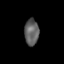
Tissue: skin
Cell type: Epithelial cells
Senescence score: 0.2866
Nuclear area (px): 371
Mean DAPI intensity: 96.024